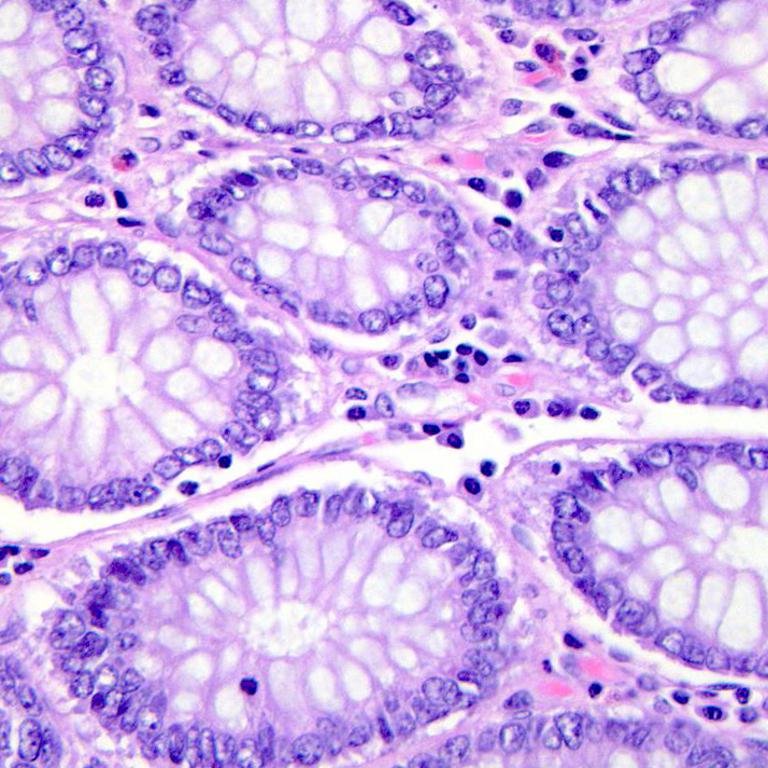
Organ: colon
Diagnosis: benign